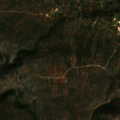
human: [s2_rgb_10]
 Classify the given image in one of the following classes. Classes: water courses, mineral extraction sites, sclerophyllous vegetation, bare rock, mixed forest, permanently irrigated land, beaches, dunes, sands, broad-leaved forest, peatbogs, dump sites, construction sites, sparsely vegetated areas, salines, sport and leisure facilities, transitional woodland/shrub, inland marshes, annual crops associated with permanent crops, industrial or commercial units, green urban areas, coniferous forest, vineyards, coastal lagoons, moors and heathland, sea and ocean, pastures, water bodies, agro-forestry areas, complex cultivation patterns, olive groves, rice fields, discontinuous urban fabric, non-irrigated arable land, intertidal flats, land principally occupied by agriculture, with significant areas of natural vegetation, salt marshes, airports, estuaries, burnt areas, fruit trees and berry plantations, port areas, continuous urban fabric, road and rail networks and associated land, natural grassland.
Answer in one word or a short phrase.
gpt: annual crops associated with permanent crops, sclerophyllous vegetation